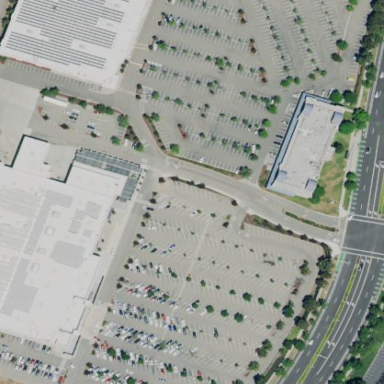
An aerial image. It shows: Retail area.